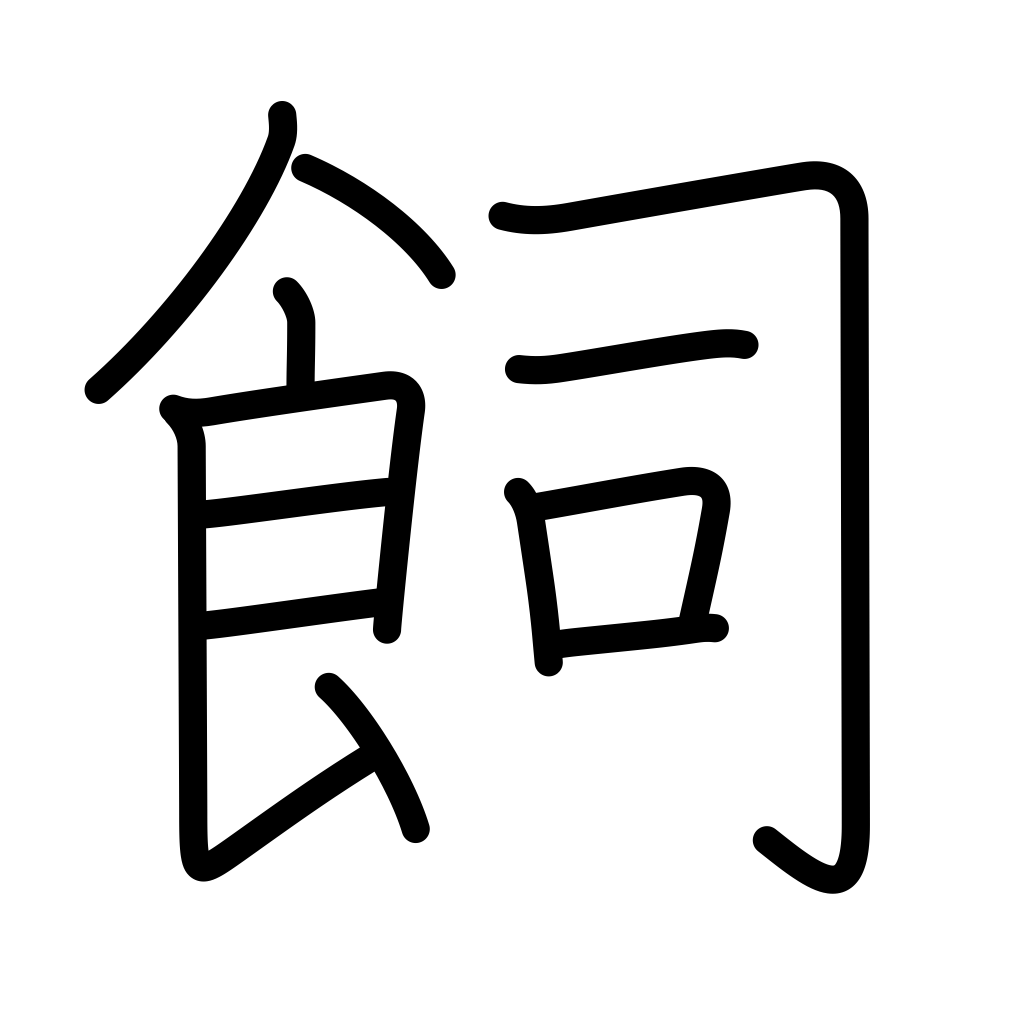
Meaning: domesticate, raise, keep, feed